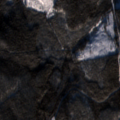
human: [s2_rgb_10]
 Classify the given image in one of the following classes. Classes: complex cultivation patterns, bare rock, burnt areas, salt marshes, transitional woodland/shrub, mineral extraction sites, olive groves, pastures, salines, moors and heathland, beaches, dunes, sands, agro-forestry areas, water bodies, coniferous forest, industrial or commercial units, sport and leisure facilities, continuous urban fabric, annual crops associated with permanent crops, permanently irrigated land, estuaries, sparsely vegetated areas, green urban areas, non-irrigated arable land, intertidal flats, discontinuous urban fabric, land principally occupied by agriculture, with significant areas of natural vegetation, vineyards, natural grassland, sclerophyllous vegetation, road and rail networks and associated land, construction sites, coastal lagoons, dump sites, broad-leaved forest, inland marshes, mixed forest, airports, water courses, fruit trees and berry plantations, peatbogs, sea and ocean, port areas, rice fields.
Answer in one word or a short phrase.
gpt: coniferous forest, mixed forest, transitional woodland/shrub